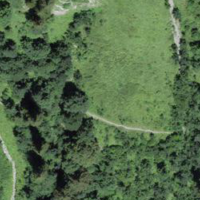
EUNIS habitat code: 23
Species observed at this site:
Chiasmia clathrata
Myrrhis odorata
Campanula trachelium